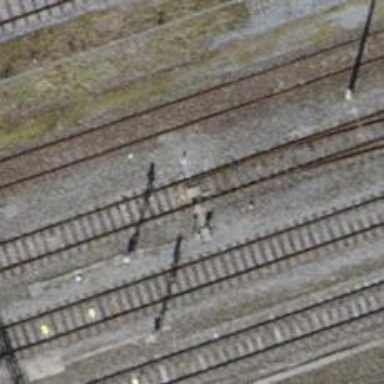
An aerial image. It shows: Railway yard with one track. The railway is electrified with contact line.